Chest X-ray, PA view. Patient: 61 years old, sex M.
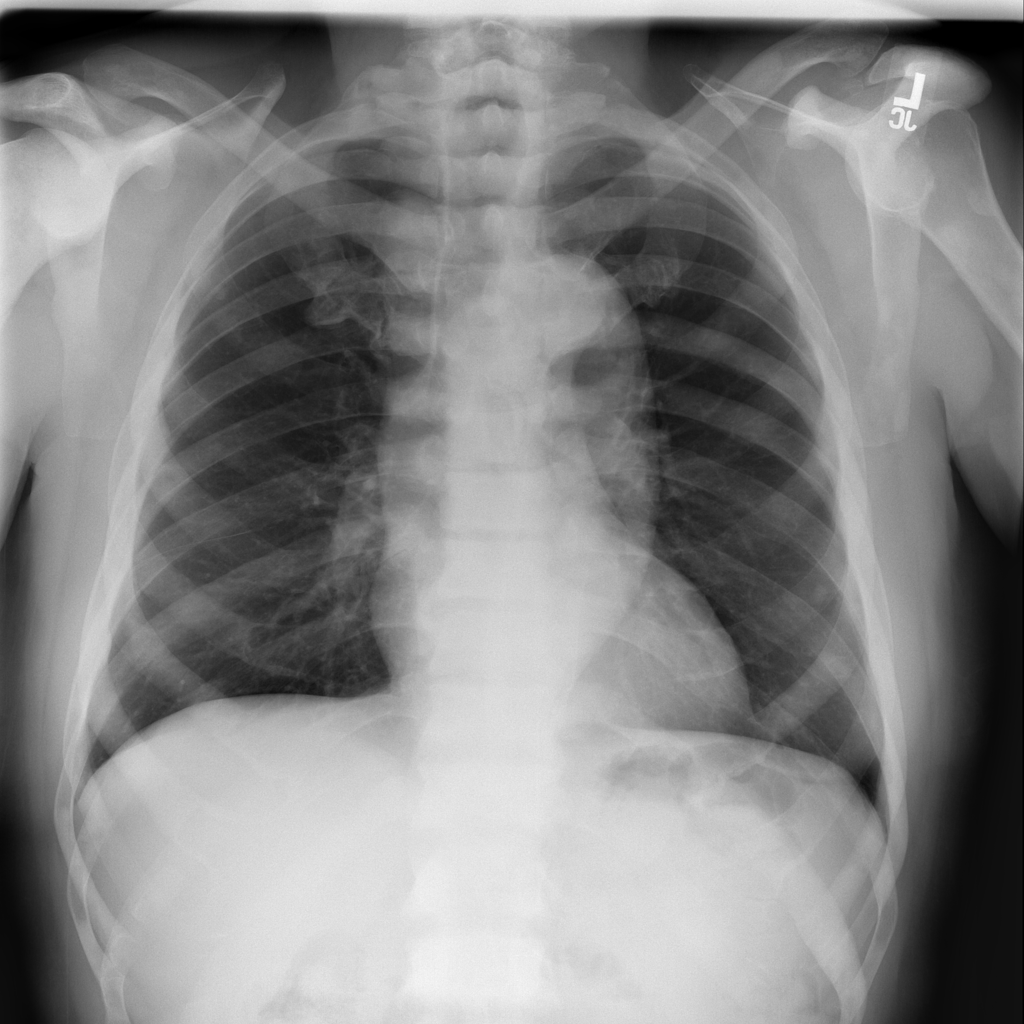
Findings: Effusion